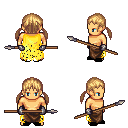
a pixel art fantasy rpg character, male body template, human, tanned skin, yellow tattered cape, robe skirt, light blonde twin-tailed hairstyle, metal gloves, black slippers, spear, four views (front, back, left, right), 2x2 character sprite sheet, small pixel art, hard edges, no anti-aliasing